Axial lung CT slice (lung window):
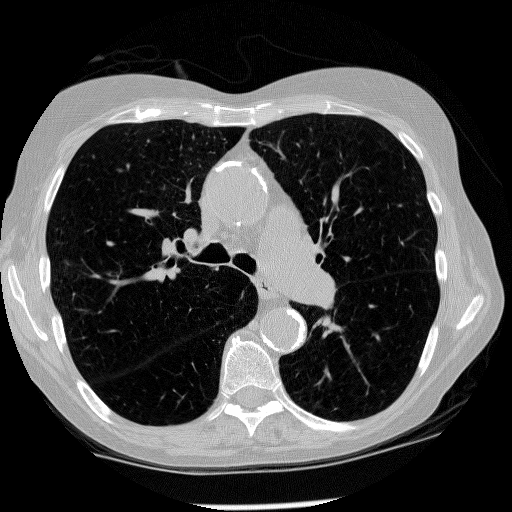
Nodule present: no